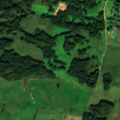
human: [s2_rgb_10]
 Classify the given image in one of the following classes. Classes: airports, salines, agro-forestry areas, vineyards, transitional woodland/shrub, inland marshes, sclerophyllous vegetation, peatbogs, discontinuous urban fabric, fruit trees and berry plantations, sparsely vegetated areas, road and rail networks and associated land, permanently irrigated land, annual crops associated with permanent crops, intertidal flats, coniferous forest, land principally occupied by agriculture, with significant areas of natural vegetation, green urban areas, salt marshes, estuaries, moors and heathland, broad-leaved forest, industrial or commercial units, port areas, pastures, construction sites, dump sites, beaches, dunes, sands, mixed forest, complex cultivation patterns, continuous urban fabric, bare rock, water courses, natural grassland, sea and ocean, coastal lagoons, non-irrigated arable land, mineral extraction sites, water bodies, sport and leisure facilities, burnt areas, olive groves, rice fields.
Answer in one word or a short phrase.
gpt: non-irrigated arable land, complex cultivation patterns, land principally occupied by agriculture, with significant areas of natural vegetation, mixed forest